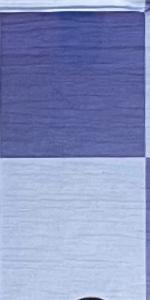
Label: Empty